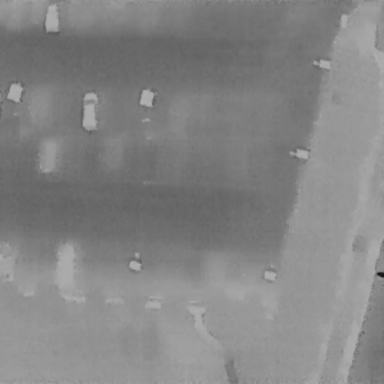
There are two Cars in the infrared image.